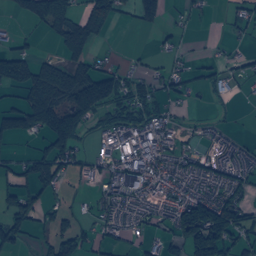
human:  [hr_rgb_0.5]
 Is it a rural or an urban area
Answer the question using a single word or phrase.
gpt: urban

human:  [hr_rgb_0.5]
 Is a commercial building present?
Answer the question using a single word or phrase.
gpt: yes

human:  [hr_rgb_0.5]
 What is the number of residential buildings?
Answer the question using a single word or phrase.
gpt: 3004

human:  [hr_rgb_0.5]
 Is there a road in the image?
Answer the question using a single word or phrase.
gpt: yes

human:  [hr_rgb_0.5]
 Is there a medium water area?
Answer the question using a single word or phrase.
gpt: yes

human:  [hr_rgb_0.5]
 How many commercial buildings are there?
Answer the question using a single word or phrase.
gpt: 61

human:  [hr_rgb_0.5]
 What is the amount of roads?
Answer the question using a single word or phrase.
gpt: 611

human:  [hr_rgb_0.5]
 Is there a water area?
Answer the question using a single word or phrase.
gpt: yes

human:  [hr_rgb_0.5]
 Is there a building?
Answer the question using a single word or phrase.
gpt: yes

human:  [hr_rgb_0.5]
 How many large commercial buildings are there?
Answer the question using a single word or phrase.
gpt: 4

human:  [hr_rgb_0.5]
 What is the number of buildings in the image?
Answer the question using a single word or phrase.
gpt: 3168

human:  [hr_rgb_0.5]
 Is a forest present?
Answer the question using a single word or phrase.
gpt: yes

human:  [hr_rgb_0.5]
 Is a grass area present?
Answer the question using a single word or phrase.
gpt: yes

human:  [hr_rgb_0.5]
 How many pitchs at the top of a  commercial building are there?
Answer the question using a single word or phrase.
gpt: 7

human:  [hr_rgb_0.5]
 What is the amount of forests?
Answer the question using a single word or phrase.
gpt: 178

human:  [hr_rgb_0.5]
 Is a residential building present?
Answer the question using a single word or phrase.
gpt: yes

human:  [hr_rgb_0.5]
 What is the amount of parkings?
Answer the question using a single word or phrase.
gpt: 14

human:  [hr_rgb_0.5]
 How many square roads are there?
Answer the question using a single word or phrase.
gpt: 0

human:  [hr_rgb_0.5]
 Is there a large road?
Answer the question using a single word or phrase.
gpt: no

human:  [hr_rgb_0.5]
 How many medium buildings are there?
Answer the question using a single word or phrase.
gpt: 38

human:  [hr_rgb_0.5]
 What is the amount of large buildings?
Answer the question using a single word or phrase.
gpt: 6

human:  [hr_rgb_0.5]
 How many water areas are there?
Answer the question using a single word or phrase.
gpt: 56

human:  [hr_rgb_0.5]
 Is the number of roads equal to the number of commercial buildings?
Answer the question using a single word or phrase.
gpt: no

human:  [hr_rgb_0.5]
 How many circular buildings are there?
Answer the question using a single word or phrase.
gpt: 2

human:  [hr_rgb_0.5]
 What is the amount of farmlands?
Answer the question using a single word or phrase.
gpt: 43

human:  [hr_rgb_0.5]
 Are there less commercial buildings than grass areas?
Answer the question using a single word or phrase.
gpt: yes

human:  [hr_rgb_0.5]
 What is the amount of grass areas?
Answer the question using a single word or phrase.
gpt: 140

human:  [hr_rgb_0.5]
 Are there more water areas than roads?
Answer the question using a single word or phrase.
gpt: no

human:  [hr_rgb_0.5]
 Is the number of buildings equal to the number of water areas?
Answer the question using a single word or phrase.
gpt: no

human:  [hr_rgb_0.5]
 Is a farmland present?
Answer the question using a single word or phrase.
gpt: yes

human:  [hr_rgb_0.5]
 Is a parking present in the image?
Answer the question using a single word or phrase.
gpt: yes

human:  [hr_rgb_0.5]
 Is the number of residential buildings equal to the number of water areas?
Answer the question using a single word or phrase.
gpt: no

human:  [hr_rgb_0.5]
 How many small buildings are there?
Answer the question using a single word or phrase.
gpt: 3124

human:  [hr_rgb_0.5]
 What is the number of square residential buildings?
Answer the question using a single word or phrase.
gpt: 2

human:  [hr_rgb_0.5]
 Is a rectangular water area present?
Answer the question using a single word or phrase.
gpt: yes

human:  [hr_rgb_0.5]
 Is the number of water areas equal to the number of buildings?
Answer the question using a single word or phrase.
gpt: no

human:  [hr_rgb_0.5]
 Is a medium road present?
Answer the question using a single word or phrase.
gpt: no

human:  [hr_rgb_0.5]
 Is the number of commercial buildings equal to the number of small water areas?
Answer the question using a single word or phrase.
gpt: no

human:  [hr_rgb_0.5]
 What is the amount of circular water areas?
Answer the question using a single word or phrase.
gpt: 1

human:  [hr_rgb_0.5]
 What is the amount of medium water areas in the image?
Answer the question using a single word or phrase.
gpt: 14

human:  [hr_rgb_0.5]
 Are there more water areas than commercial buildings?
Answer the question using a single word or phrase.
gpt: no

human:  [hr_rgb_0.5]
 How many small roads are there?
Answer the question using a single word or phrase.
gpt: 611

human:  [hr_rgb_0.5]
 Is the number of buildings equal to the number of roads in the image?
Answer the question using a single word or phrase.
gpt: no

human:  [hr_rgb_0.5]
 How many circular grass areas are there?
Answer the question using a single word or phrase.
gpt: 2

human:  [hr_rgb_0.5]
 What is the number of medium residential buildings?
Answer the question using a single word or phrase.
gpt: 23

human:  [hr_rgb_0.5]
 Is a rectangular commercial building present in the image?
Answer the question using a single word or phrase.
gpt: yes

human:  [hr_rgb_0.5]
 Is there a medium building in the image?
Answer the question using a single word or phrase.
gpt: yes

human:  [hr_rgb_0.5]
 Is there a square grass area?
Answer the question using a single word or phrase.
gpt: yes

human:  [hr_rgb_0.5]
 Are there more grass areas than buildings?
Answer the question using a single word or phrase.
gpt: no

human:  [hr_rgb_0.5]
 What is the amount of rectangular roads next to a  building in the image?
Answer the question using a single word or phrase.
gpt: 0

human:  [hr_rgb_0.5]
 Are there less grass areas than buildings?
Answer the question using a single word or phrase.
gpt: yes

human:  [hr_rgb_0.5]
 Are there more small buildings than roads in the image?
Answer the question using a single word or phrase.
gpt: yes

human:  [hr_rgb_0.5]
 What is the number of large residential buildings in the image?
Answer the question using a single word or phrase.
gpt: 2

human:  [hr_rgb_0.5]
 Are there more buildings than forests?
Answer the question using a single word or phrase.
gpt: yes

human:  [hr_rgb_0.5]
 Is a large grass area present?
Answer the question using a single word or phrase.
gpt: yes

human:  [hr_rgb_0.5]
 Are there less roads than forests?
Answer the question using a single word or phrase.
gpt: no

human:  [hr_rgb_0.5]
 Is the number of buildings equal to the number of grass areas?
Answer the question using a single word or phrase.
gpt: no

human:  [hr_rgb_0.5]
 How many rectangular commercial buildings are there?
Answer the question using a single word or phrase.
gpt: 16

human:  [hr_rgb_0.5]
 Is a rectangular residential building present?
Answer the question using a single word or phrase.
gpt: yes

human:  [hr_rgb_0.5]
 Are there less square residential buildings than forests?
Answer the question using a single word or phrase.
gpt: yes

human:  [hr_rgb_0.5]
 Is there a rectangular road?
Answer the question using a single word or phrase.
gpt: no

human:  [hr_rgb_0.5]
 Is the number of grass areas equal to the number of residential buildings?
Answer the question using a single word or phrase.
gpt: no

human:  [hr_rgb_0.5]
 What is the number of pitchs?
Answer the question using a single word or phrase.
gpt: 7

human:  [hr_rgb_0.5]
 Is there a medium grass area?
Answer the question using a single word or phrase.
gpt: yes